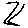
Label: zigzag